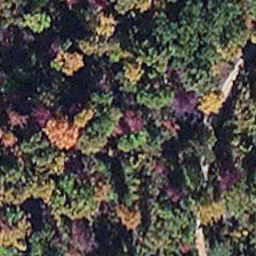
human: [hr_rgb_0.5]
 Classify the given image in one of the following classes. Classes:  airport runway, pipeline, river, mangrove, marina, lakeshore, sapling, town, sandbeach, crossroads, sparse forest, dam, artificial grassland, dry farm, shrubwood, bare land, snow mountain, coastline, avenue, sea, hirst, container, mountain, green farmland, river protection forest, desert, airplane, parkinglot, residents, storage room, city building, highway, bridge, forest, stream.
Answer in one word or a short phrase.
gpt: mangrove